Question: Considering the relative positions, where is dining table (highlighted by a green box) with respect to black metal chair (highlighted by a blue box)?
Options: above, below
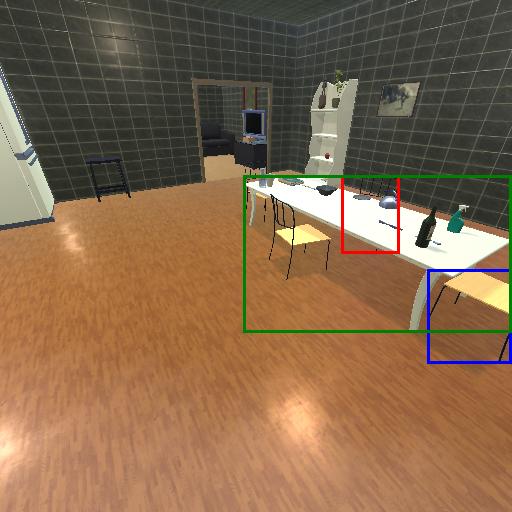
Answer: above